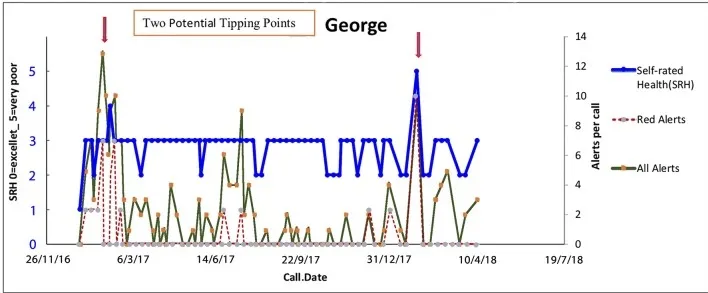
Tipping points in George's health journey on 15/1/17 with no subsequent acute admissions. Trajectories of overall health today [Self-Related Health' (SRH-0 excellent, 1 very good, 2 good, 3 fair, 4 poor, 5 very poor). Red alerts are those pertaining to medical illness symptoms and total alerts refer to both medical and all alerts relate to wider biopsychosocial issues including coping, self-care, social, and environmental issues].
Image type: chart (chart)